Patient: sex F, age 80
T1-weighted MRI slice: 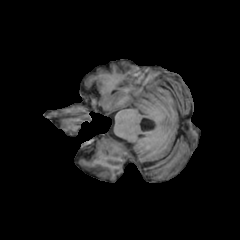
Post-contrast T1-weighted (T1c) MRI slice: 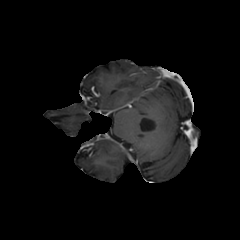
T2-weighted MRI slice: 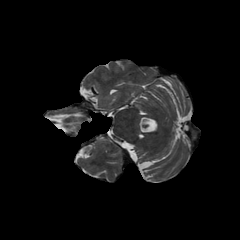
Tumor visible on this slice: no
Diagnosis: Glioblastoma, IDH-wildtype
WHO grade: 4